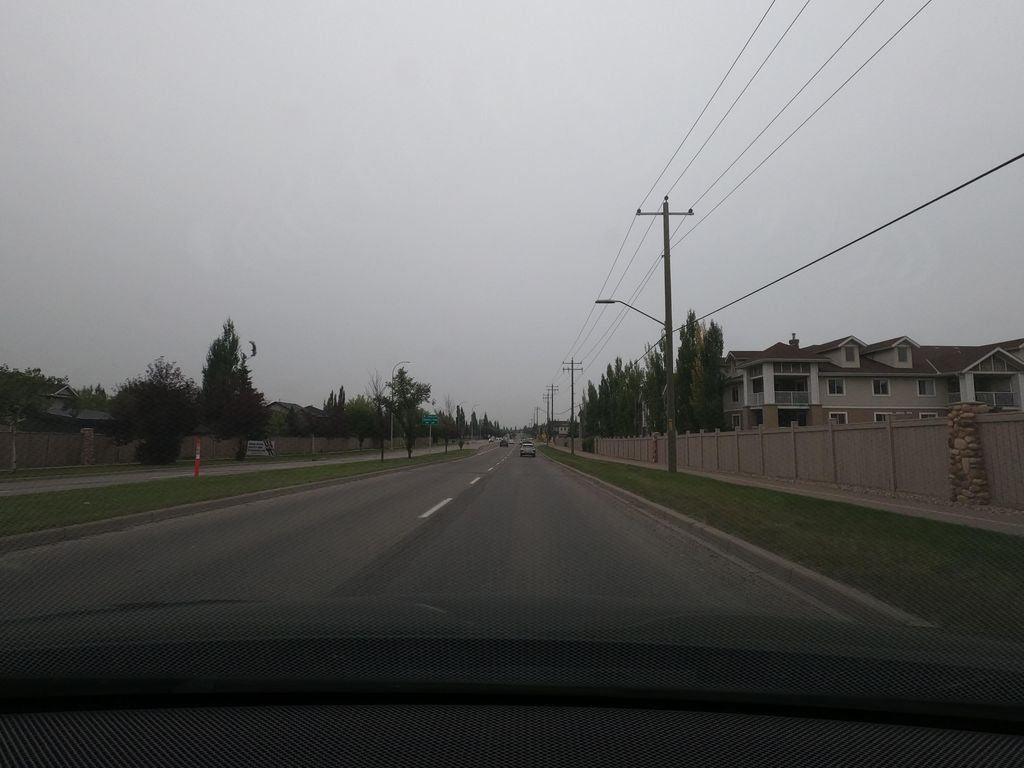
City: calgary